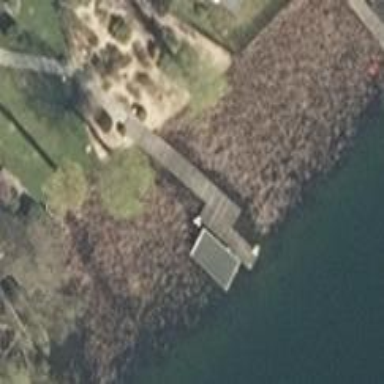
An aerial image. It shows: Man-made pier.